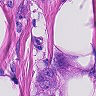
Metastatic tissue present: yes